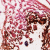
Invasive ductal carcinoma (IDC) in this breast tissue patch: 0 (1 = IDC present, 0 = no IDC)